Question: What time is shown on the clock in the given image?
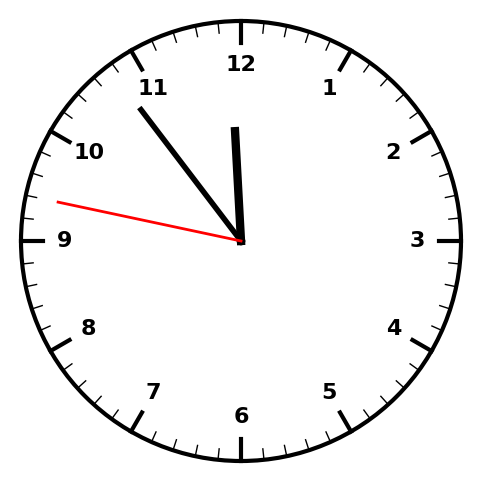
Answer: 11:53:47